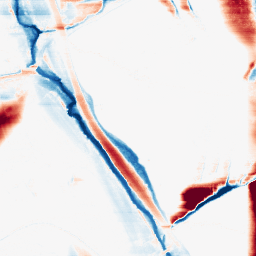
Category: morphological
Decomposition family: morphological_rect
Decomposition parameters: operation: average
width: 50
height: 3
Upsampling method: sinc_hamming
Upsampling parameters: scale: 2
kernel_size: 16
Upsampling scale: 2